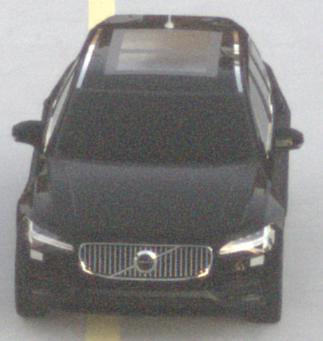
Make: Volvo
Model: V90
Detailed model: -
Model produced from: 2016
Model produced until: 2020
Doors: 5
Color: black
Road condition: dry road
Daytime: sunrise or sunset
Contrast: low contrast